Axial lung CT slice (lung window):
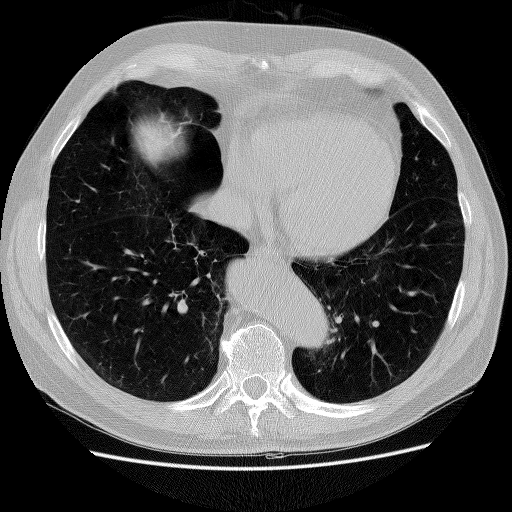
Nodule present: no